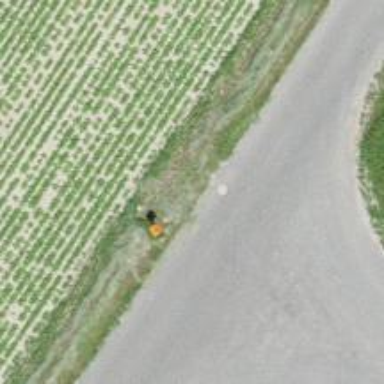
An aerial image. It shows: Pole with roof-covered pipeline marker.